Question: I have done previous searches trying to find an answer to this however my attempts failed so far. I think the error is quite simple its just not loading the classes.
I followed the maven dependencies found <URL> so I was thinking that if the dependencies are added to the pom then all files should be in my class path? So I don't understand why its not working?
This <URL> question also looks similar uses mac like mine
'''
<dependency>
<groupId>org.sikuli</groupId>
<artifactId>sikuli-api</artifactId>
<version>1.2.0</version>
</dependency>
<dependency>
<groupId>org.sikuli</groupId>
<artifactId>sikuli-core</artifactId>
<version>1.2.2</version>
</dependency>
<dependency>
<groupId>com.google.guava</groupId>
<artifactId>guava</artifactId>
<version>14.0.1</version>
</dependency>
<dependency>
<groupId>org.bytedeco</groupId>
<artifactId>javacpp</artifactId>
<version>0.9</version>
</dependency>
<dependency>
<groupId>org.bytedeco.javacpp-presets</groupId>
<artifactId>opencv</artifactId>
<version>2.4.9-0.9</version>
<classifier>macosx-x86_64</classifier>
</dependency>
<dependency>
<groupId>org.piccolo2d</groupId>
<artifactId>piccolo2d-core</artifactId>
<version>1.3.1</version>
</dependency>
<dependency>
<groupId>org.piccolo2d</groupId>
<artifactId>piccolo2d-extras</artifactId>
<version>1.3.1</version>
</dependency>
'''
'''
static {
System.setProperty("platform.dependency", "macosx-x86_64");
//System.setProperty("platform.dependency", "1"); // tried this also
}
@Test
public void testOne() throws Exception {
File file = new File(getClass().getClassLoader().getResource("camera_icon.png").getFile());
browse(new URL("http://code.google.com"));
ScreenRegion s = new DesktopScreenRegion();
Target target = new ColorImageTarget(file);
// ** Fails here **
ScreenRegion r = s.find(target);
....
'''
I followed the debugger and it fails on the class loader for open_core -- see screenshot

I added the POM classifier per Samuel answer below. I also tried <URL>. still getting the same error.
Also noticed the following error - I have tried to cut it down as much as possible.
'''
Caused by: java.lang.UnsatisfiedLinkError: /private/var/folders/qp/.../libjniopencv_core.dylib: dlopen(/private/var/....../libjniopencv_core.dylib, 1): Library not loaded: @rpath/libopencv_core.2.4.dylib
Referenced from: /private/var/.......libjniopencv_core.dylib
Reason: no suitable image found. Did find:
/private/va.....77/./libopencv_core.2.4.dylib: malformed mach-o image: load command #12 length (0) too small in /private/var/fo......./libopencv_core.2.4.dylib t java.lang.ClassLoader$NativeLibrary.load(Native Method)
'''
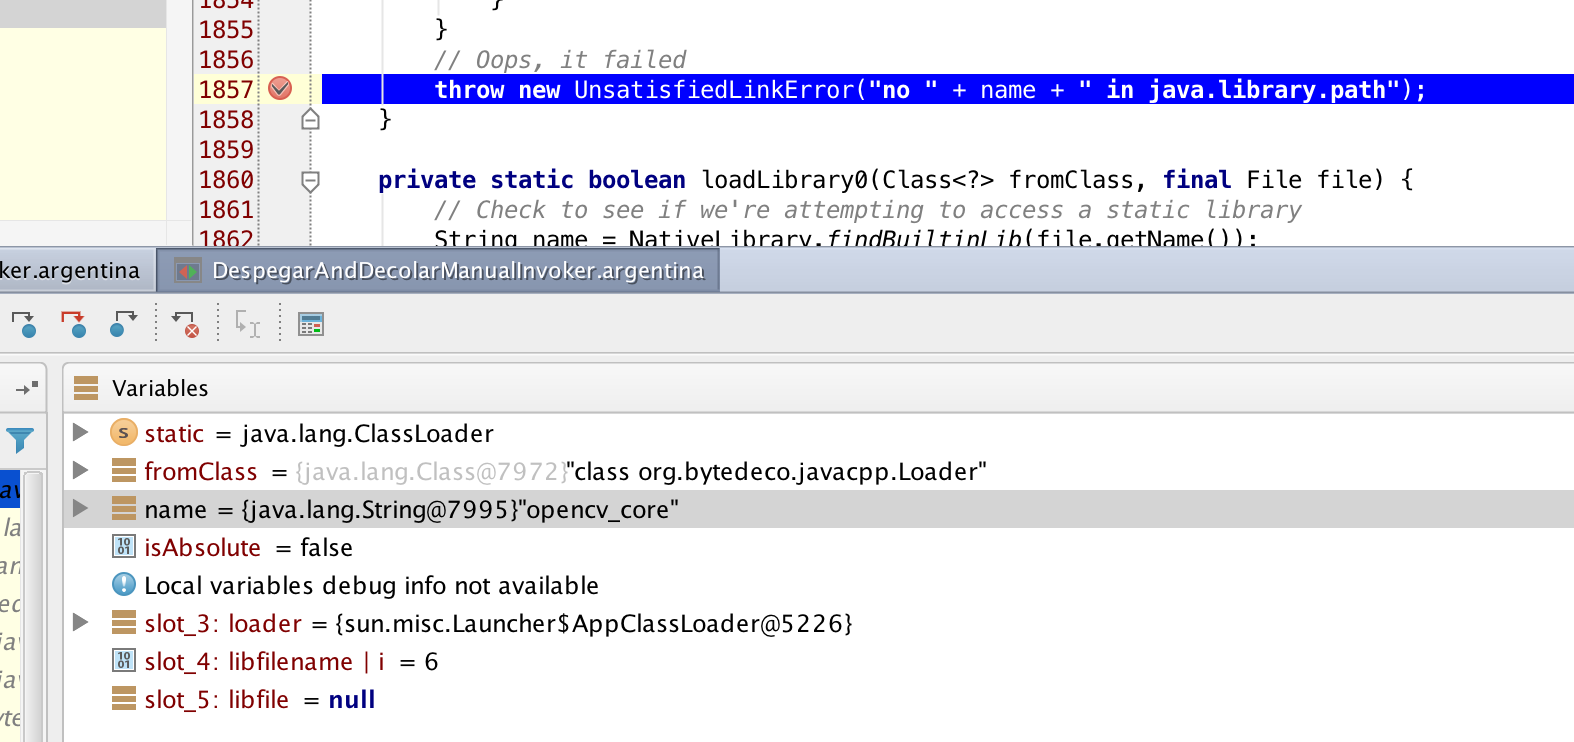
Answer: For my work around I install opencv via homebrew. Open terminal and type the following.
'brew tap homebrew/science'
brew info opencv
'brew install opencv'
This allowed my POM to be much smaller
'''
<?xml version="1.0" encoding="UTF-8"?>
<project xmlns="http://maven.apache.org/POM/4.0.0"
xmlns:xsi="http://www.w3.org/2001/XMLSchema-instance"
xsi:schemaLocation="http://maven.apache.org/POM/4.0.0 http://maven.apache.org/xsd/maven-4.0.0.xsd">
<modelVersion>4.0.0</modelVersion>
<groupId>sikuliTest</groupId>
<artifactId>sikuliTest</artifactId>
<version>1.0-SNAPSHOT</version>
<dependencies>
<dependency>
<groupId>junit</groupId>
<artifactId>junit</artifactId>
<version>4.12</version>
<scope>test</scope>
</dependency>
<dependency>
<groupId>org.sikuli</groupId>
<artifactId>sikuli-api</artifactId>
<version>1.2.0</version>
</dependency>
</dependencies>
</project>
'''
'''
@Test
public void testOne() throws IOException {
File file = new File(getClass().getClassLoader().getResource("image_to_click.jpeg").getFile());
browse(new URL("http://code.google.com"));
// click image that looks like image_to_click.jpeg
ScreenRegion s = new DesktopScreenRegion(1);
ScreenRegion s1 = s.find(new ImageTarget(file));
Mouse mouse = new DesktopMouse();
mouse.click(s1.getCenter());
// take a screenshot and save it
BufferedImage img = s.capture();
File outputfile = new File("screenshot_image.jpg");
ImageIO.write(img, "jpg", outputfile);
}
'''